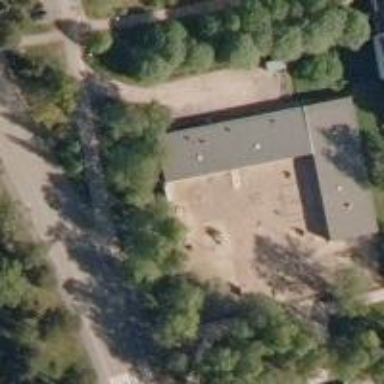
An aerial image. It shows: Kindergarten building.